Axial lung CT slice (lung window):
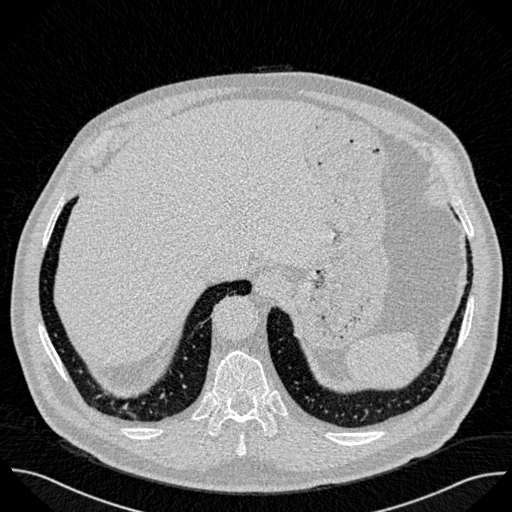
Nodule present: no